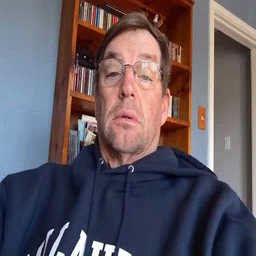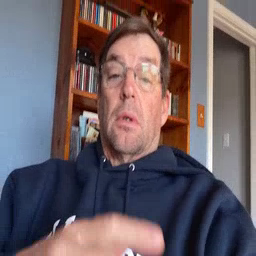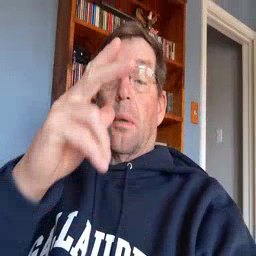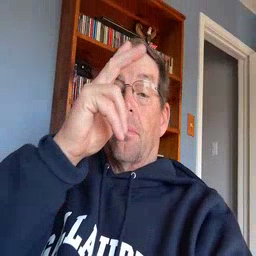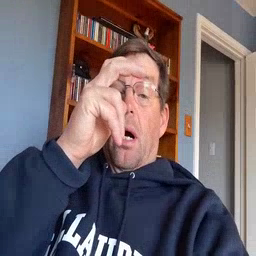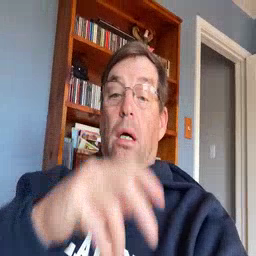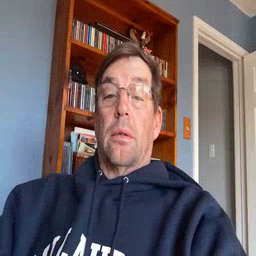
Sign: bug